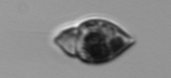
Label: Amphidinium